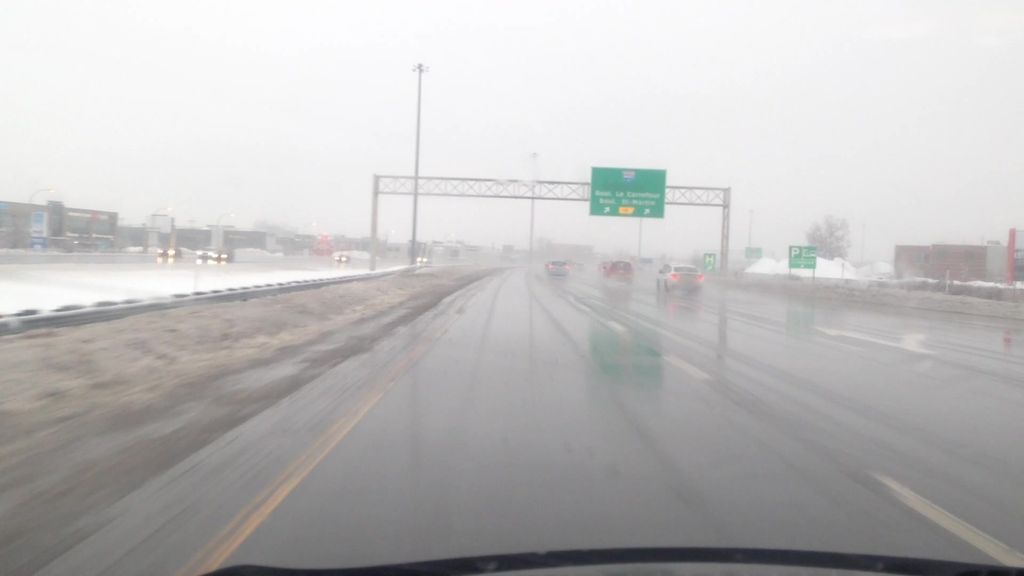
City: montreal